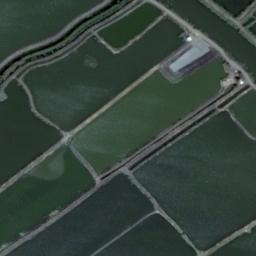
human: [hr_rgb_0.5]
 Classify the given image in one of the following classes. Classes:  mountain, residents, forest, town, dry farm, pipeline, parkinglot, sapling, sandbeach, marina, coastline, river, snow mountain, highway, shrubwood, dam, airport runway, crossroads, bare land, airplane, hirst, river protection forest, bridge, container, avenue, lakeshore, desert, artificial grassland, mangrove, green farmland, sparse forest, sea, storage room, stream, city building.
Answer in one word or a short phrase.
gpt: green farmland